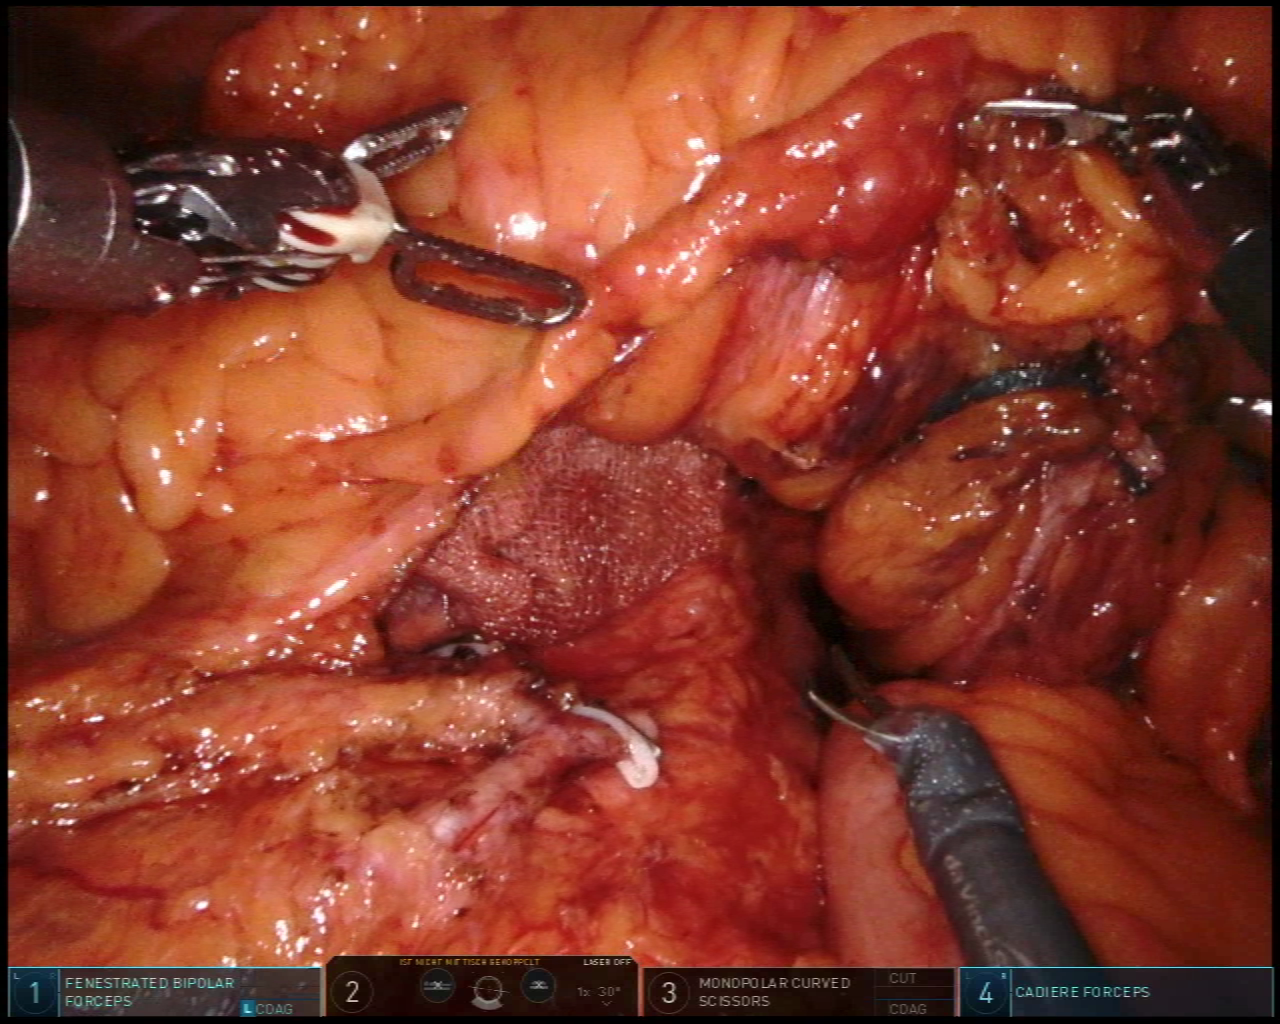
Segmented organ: ureter
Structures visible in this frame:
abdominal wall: yes
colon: no
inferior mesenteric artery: no
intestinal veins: no
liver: no
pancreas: no
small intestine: yes
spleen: no
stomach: no
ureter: yes
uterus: no
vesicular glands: no